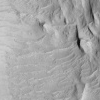
Atmospheric dust classification: not_dusty